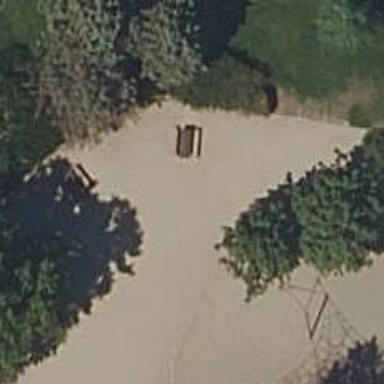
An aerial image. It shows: Picnic table located in leisure land area.